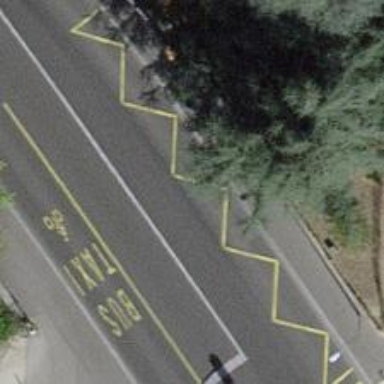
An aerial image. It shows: Bus stop with sheltered platform for public transport.